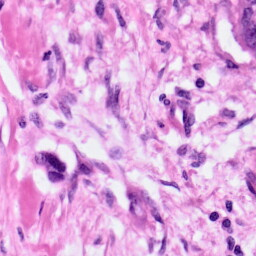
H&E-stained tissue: Pancreatic